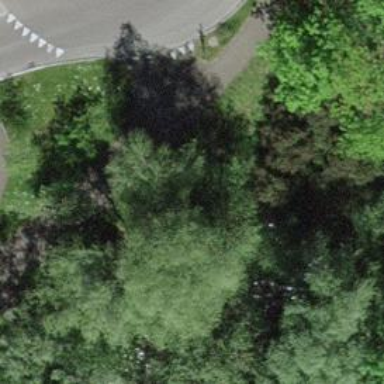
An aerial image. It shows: Footway.